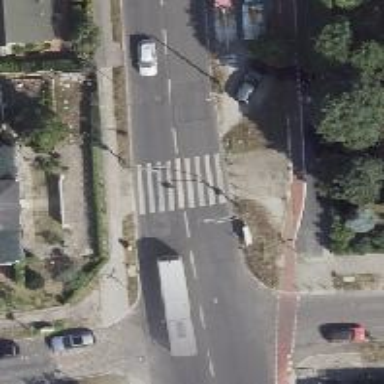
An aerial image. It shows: Footway with zebra crossing.